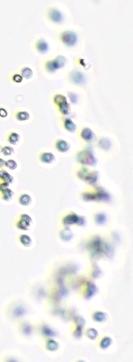
Label: Phaeocystis